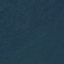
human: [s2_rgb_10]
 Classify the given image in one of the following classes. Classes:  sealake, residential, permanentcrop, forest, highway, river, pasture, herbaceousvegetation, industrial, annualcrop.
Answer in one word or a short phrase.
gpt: Forest